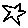
Label: star